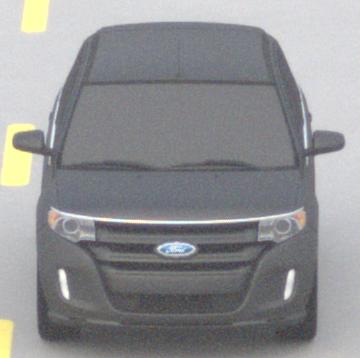
Make: Ford
Model: Edge
Detailed model: Gen. 1 Facelift
Model produced from: 2010
Model produced until: 2015
Doors: 5
Color: gray
Road condition: dry road
Daytime: morning or afternoon
Contrast: low contrast